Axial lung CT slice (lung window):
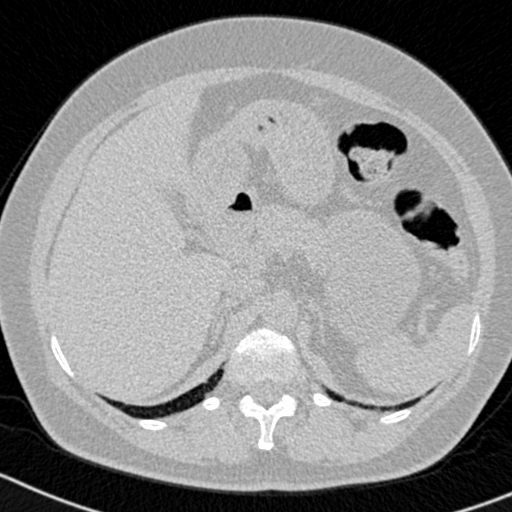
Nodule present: no